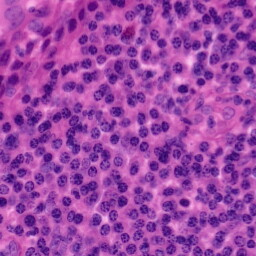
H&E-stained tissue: Tonsil